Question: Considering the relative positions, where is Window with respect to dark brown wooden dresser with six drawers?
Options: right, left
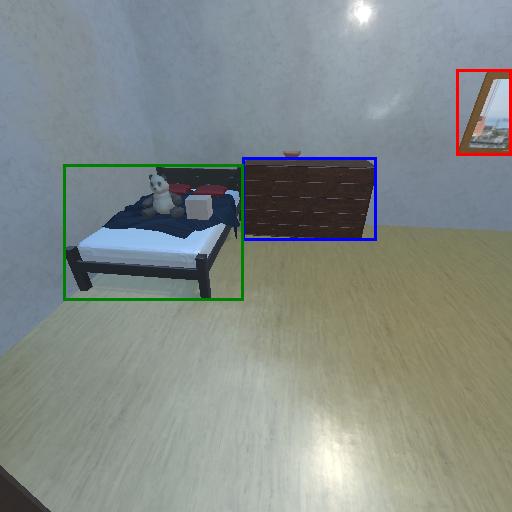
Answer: right